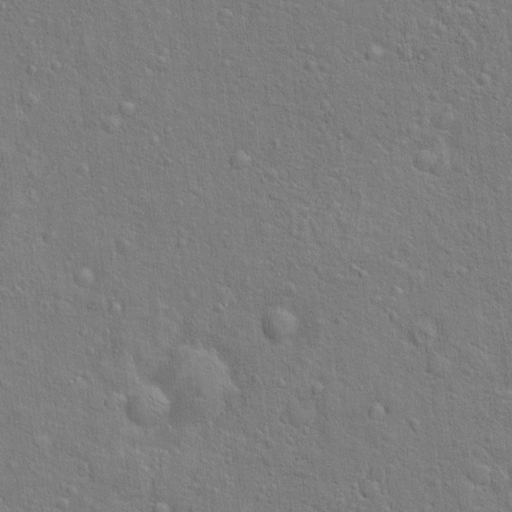
Classes present: Background